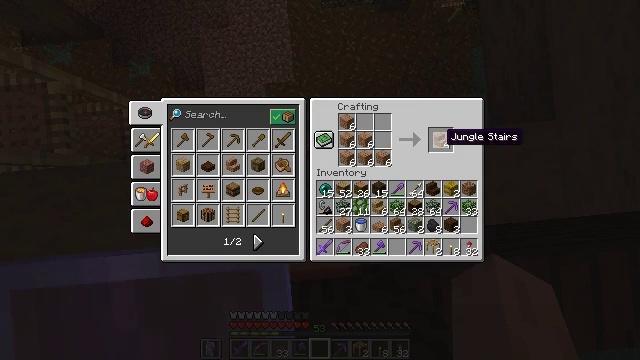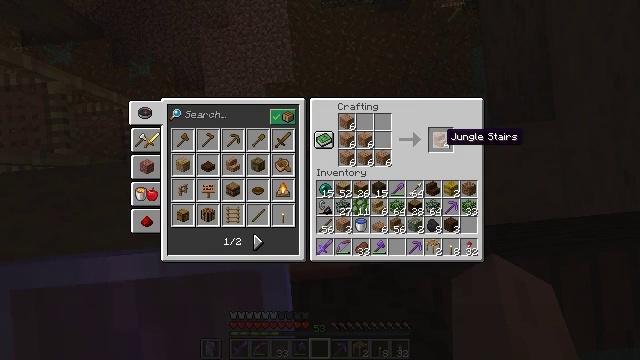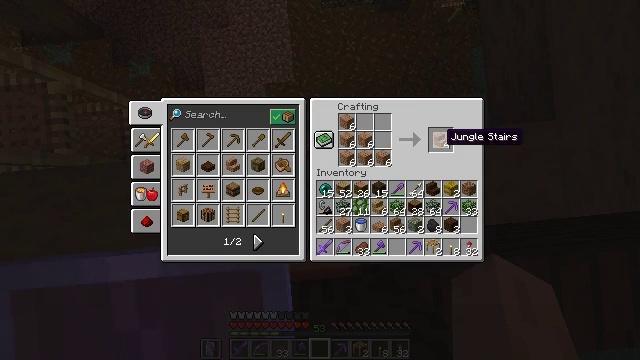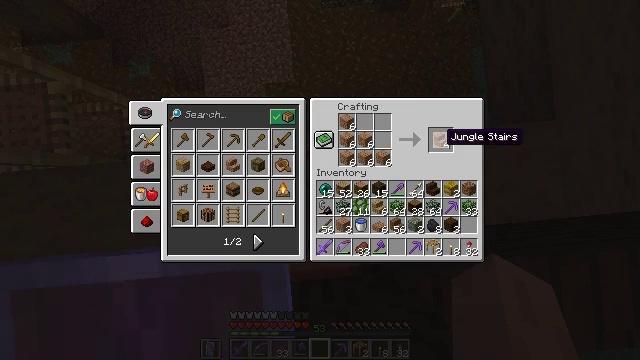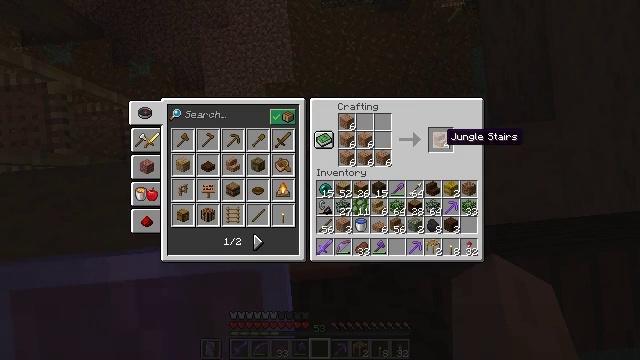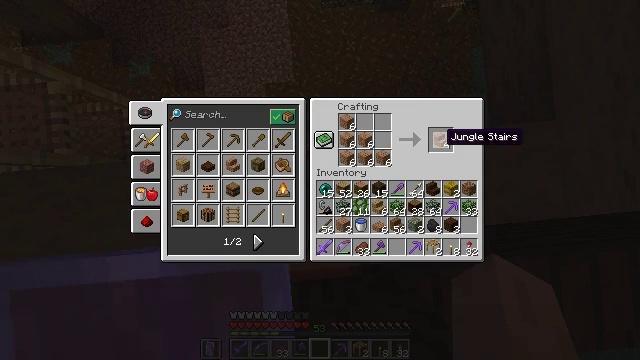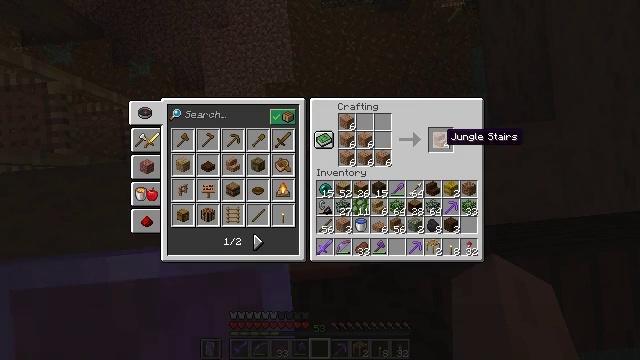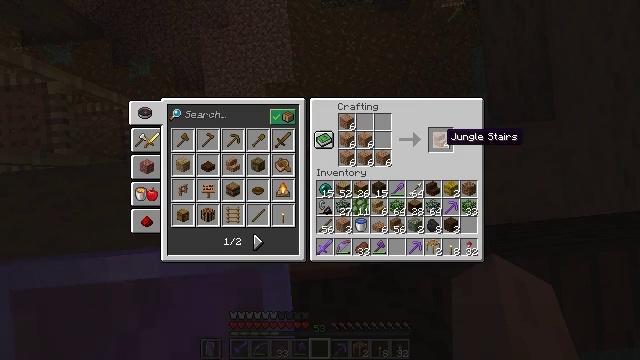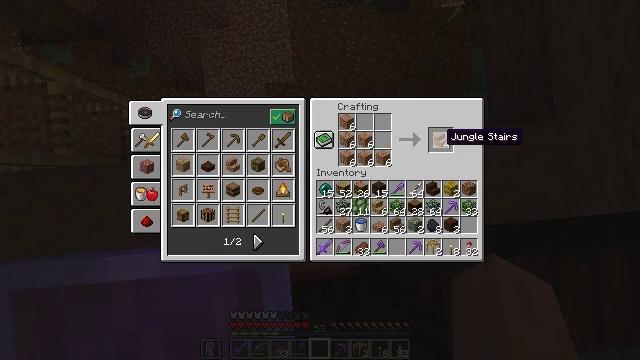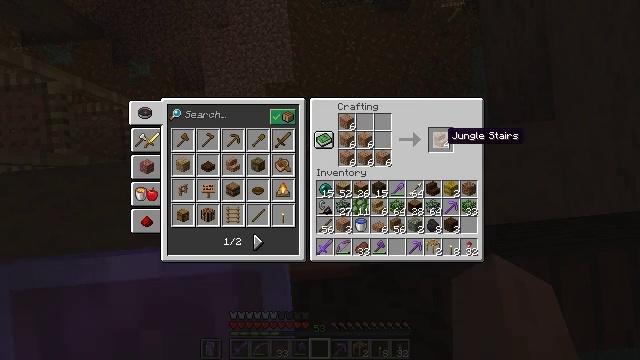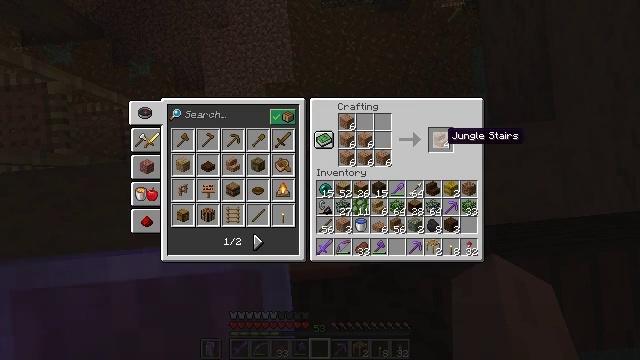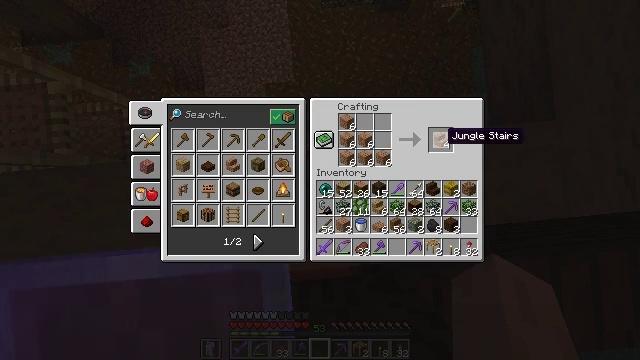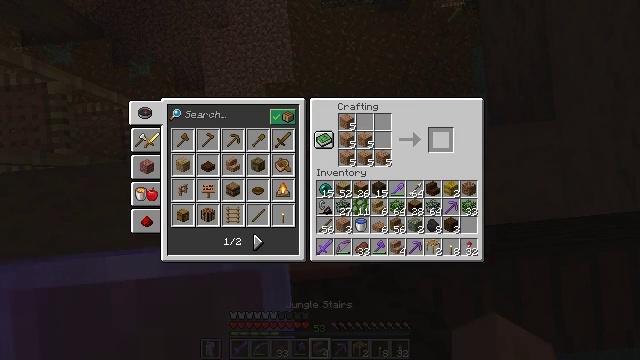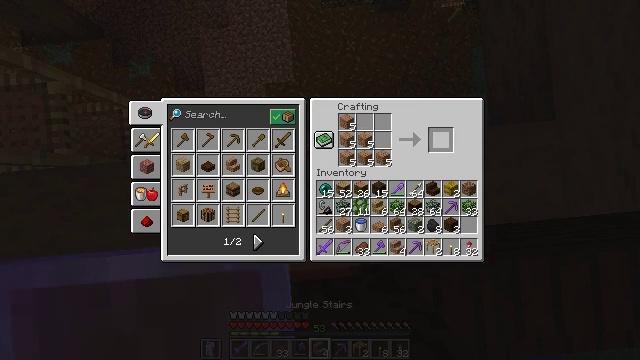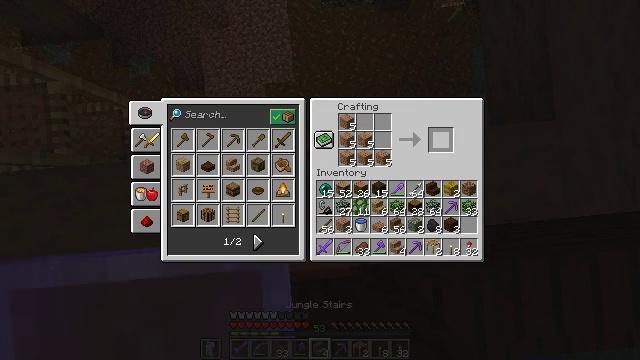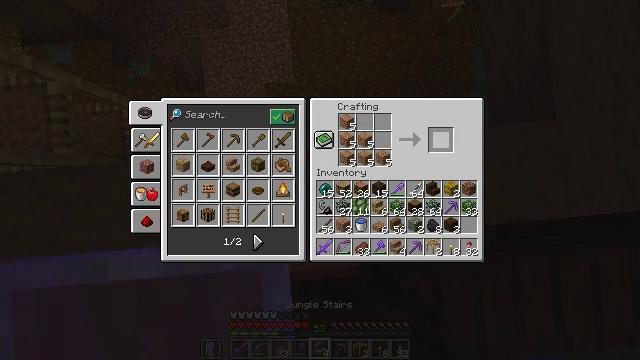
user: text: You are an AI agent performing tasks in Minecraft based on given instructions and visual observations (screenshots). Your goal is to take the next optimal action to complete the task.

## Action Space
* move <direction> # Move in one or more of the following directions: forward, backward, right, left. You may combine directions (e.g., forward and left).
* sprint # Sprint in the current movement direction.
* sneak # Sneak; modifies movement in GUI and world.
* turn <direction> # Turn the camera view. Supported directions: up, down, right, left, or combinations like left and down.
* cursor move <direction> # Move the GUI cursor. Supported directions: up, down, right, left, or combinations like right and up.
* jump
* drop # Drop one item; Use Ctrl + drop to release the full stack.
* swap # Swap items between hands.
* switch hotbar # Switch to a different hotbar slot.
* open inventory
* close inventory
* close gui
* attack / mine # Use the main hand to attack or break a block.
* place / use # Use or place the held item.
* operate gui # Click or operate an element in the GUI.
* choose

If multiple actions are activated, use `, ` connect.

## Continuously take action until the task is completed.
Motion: motion action
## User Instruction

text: Make jungle stairs in the crafting table.
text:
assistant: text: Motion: sneak
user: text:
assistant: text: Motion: sneak
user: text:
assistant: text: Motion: sneak
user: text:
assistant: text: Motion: sneak
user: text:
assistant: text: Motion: sneak
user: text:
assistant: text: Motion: sneak
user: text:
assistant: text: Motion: sneak
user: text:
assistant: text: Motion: sneak
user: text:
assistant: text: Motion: sneak
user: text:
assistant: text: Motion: sneak
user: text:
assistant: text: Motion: sneak
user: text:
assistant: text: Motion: sneak, attack / mine
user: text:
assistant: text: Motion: sneak, attack / mine
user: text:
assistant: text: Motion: sneak, attack / mine
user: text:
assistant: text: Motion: sneak, attack / mine
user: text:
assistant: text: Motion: sneak, attack / mine
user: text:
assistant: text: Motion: sneak, attack / mine